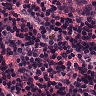
Metastatic tissue present: no